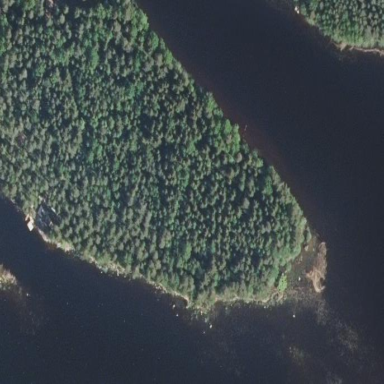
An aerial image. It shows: Islet covered with woodland.